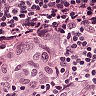
Metastatic tissue present: yes